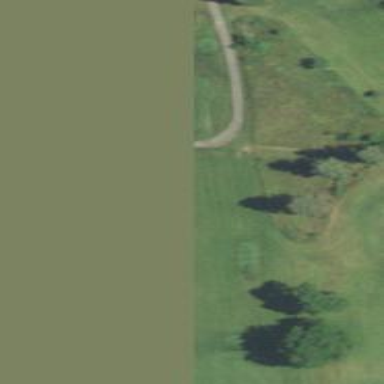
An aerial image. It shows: Area of rough grass used for golf.